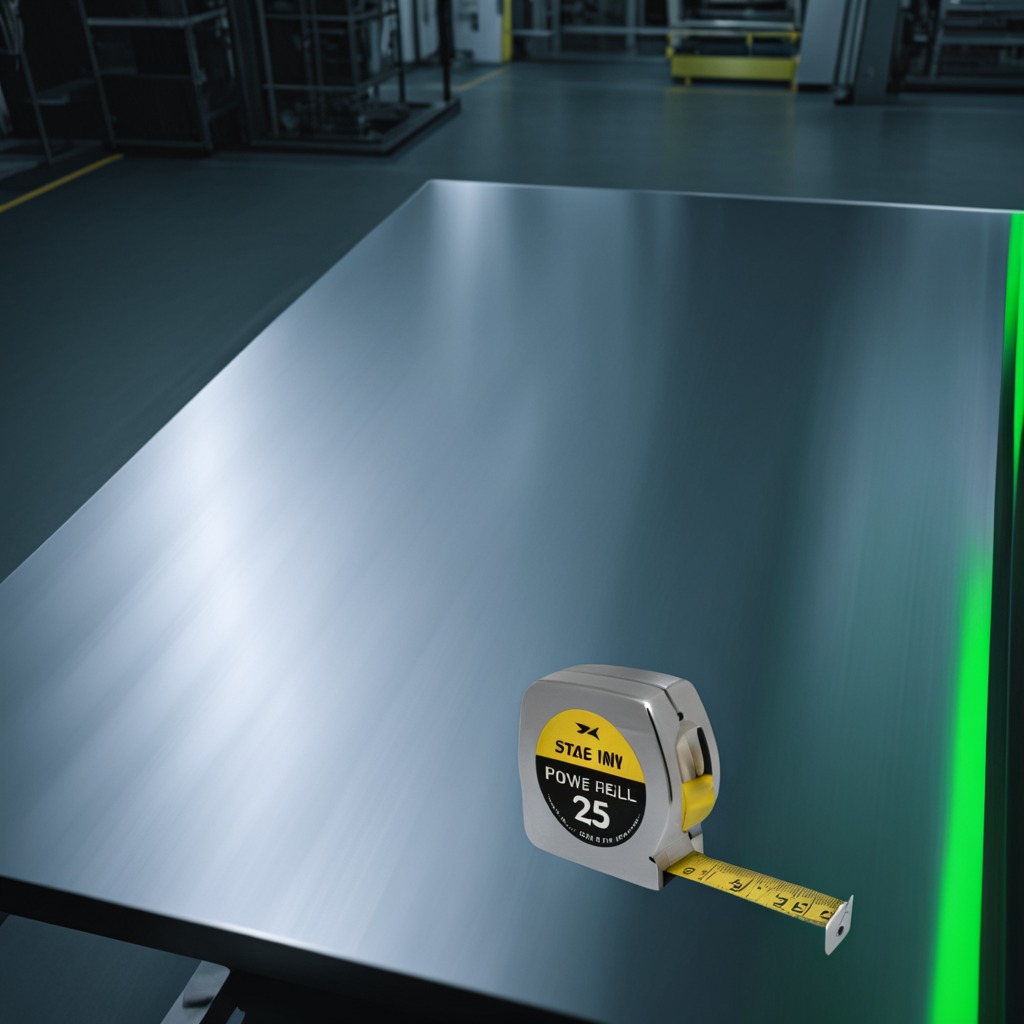
A measuring tape is lying on a metal table in a machine shop under fluorescent lights.